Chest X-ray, AP view. Patient: 65 years old, sex F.
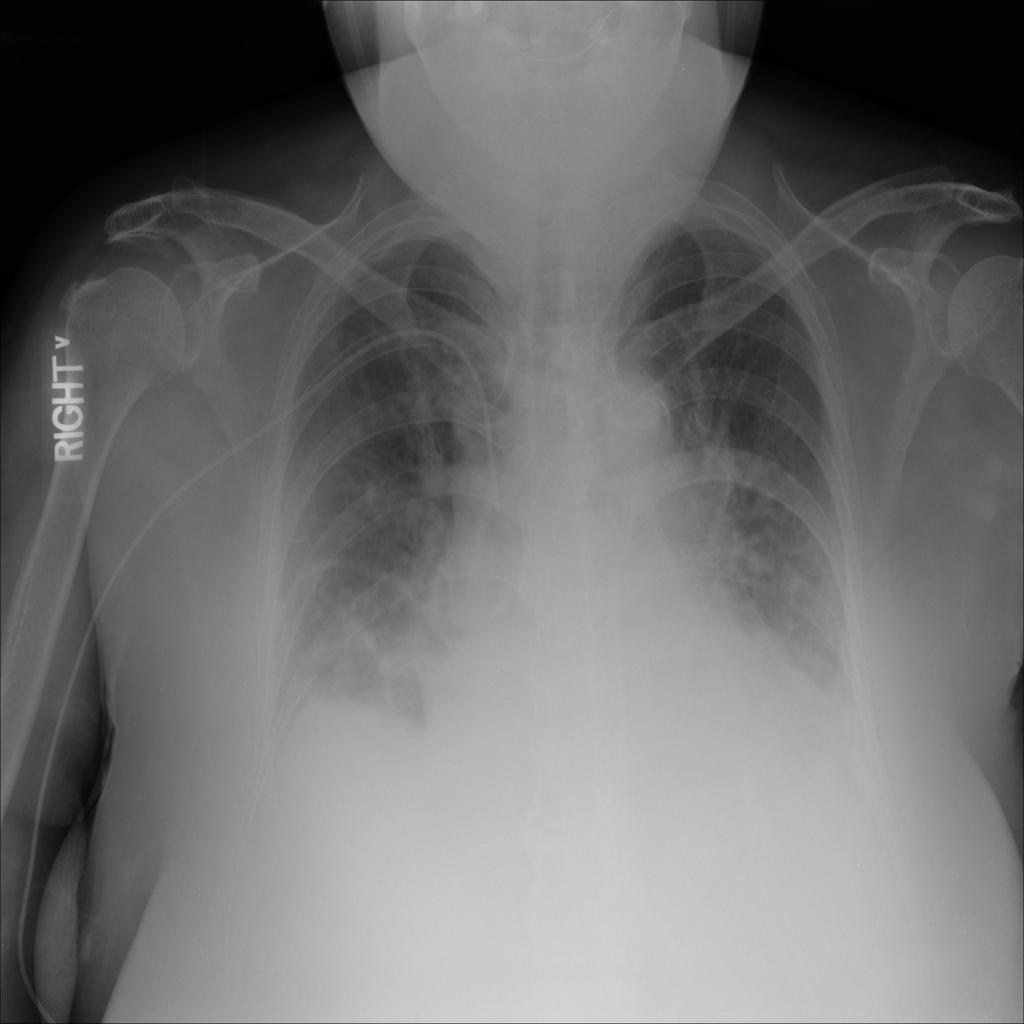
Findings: Atelectasis, Consolidation, Effusion